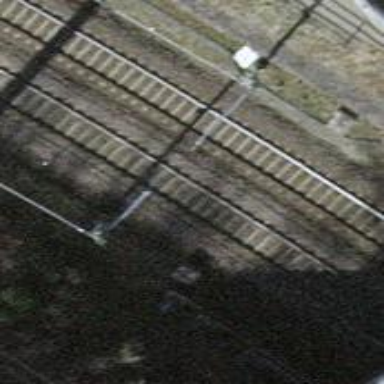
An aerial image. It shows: Milestone along the railway track with catenary mast.